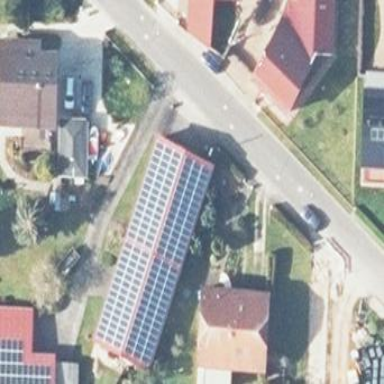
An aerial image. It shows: Solar photovoltaic panel generating electricity. It is small installation located on building.